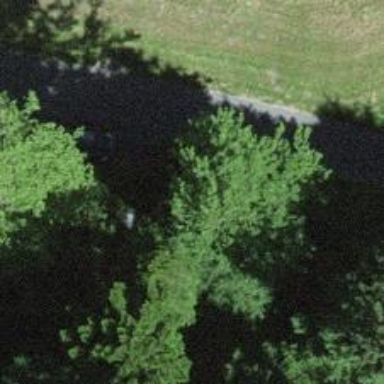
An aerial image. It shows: Culvert tunnel.